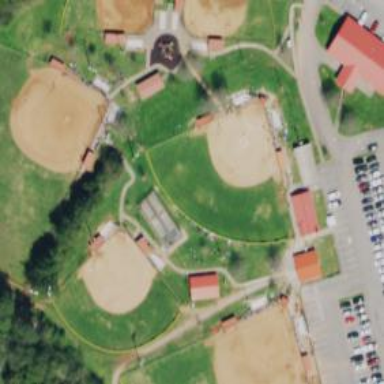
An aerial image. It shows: Baseball pitch for leisure land.